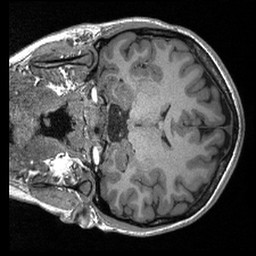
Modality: T1w
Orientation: coronal
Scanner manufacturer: siemens
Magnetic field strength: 3 T
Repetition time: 2.4 s
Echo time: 0.00213 s